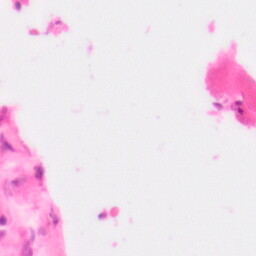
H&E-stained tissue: Colon